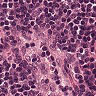
Metastatic tissue present: no